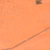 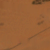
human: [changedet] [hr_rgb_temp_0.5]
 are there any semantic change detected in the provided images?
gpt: There is no change to mention.